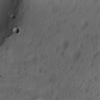
Label: not_dusty